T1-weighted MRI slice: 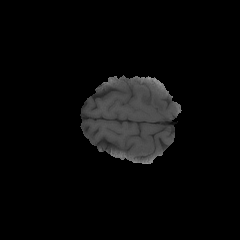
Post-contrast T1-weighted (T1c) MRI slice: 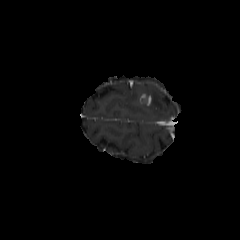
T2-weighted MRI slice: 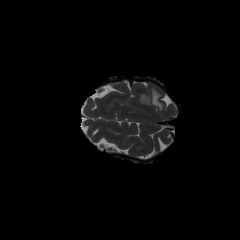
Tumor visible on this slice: yes